Brain MRI, t2w sequence, axial 2D slice.
Patient: age 42, sex F, weight 78 kg, height 1.78 m
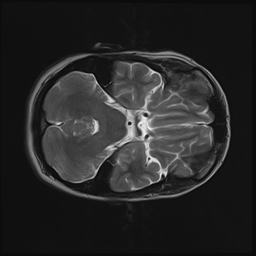